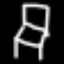
Label: chair